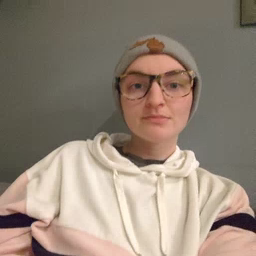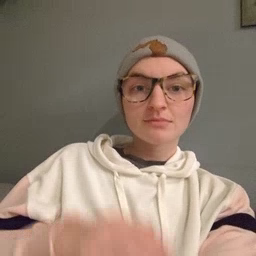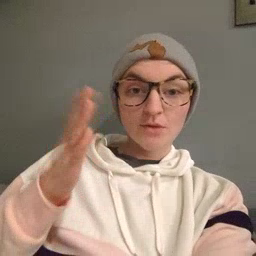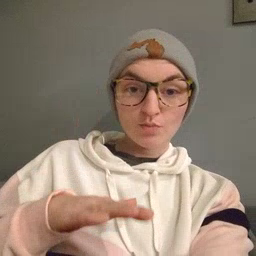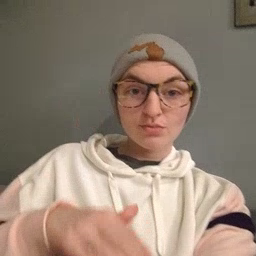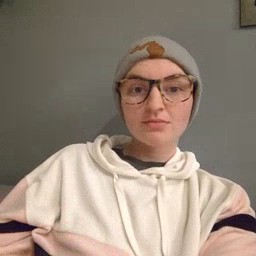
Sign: on